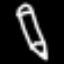
Label: pencil